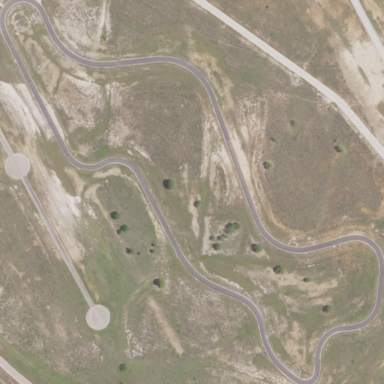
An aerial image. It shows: Raceway road.